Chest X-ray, PA view. Patient: 46 years old, sex F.
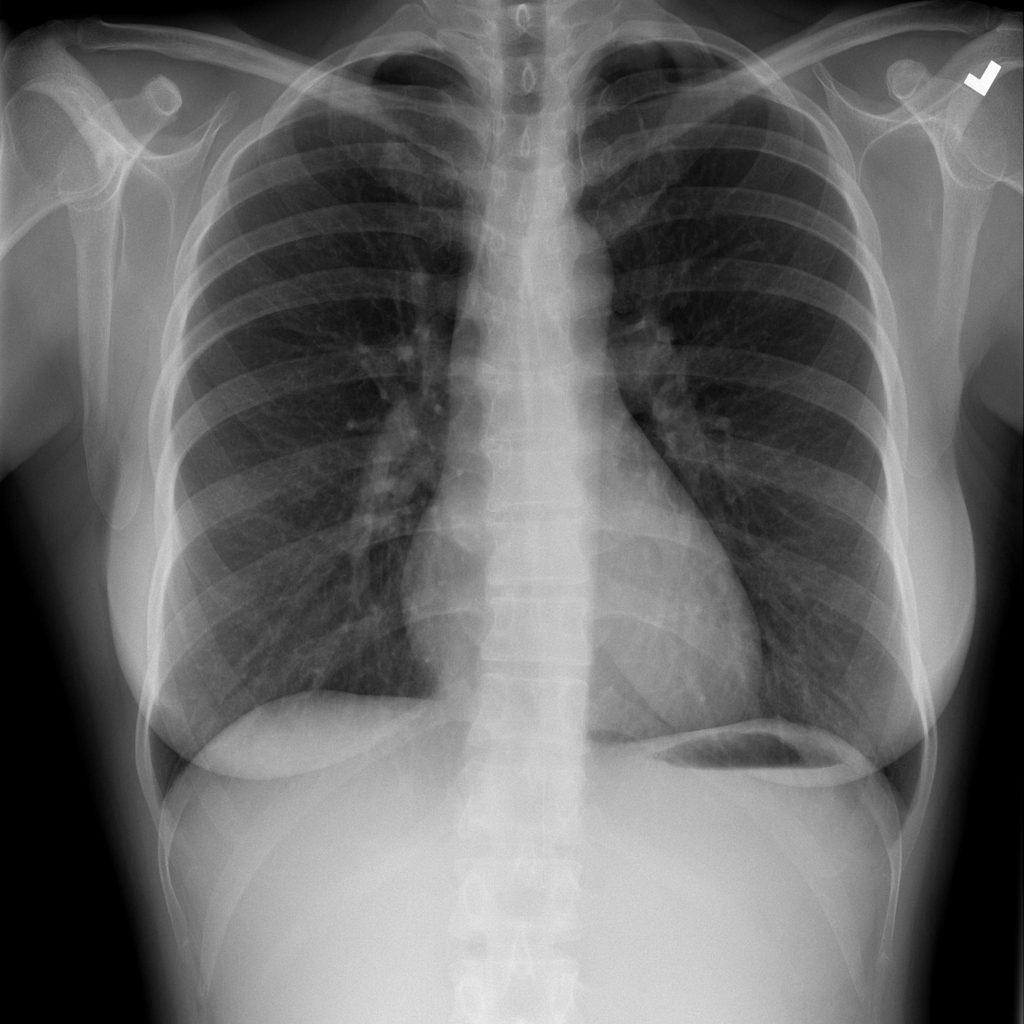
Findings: No Finding